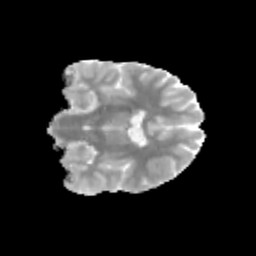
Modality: MD
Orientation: coronal
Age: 13
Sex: male
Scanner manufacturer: siemens
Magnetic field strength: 3 T
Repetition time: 3.8 s
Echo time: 0.07 s